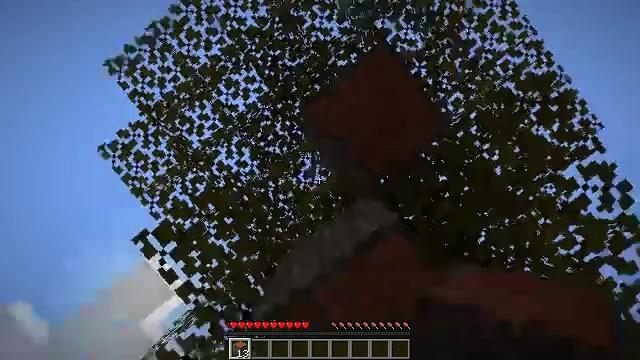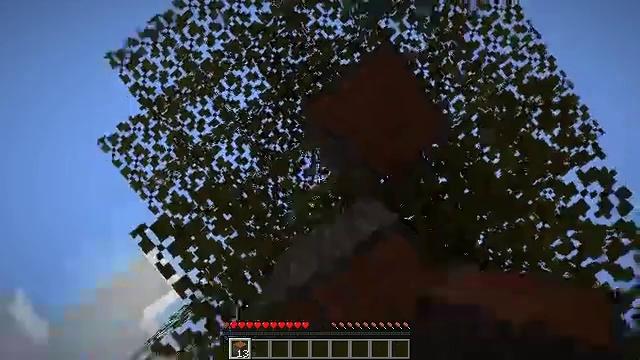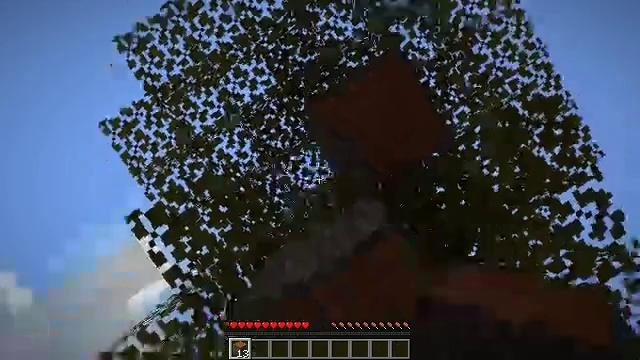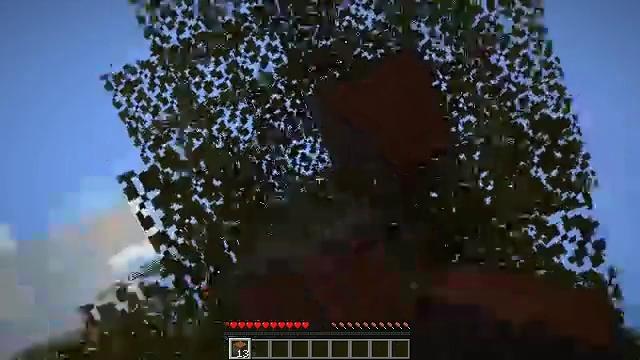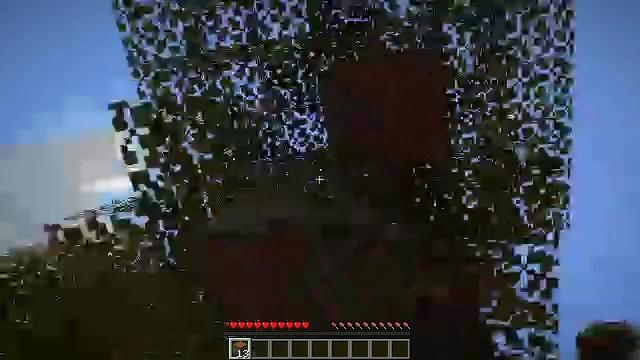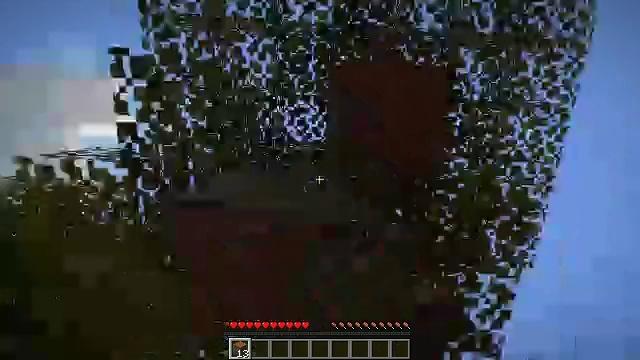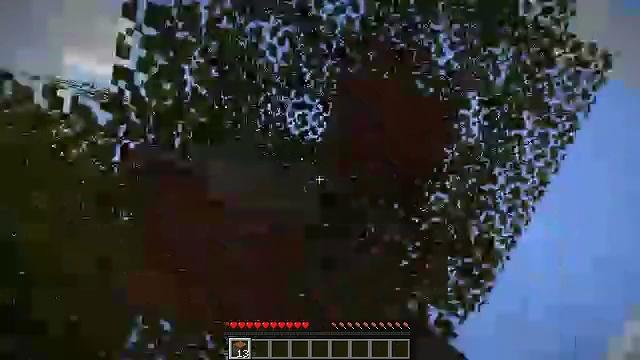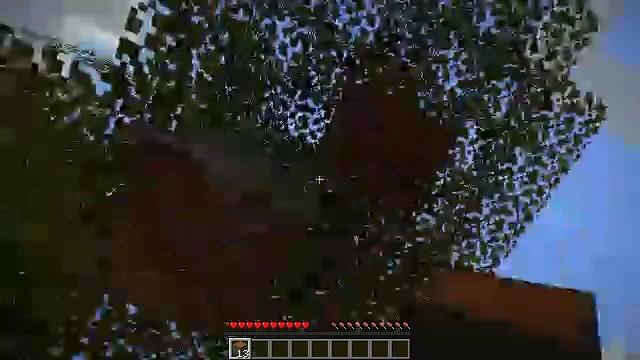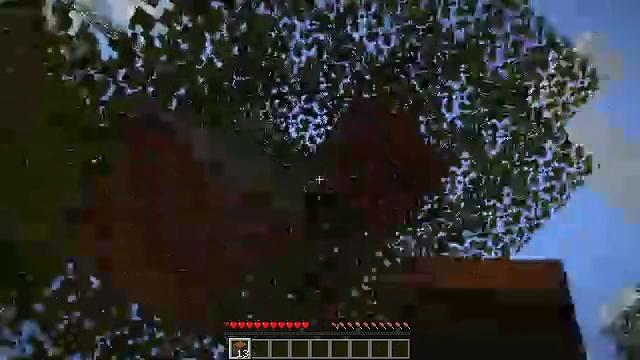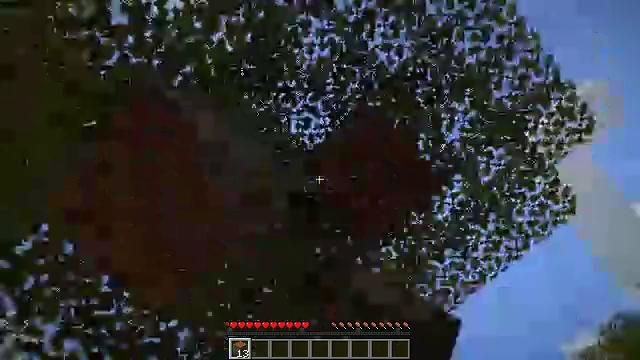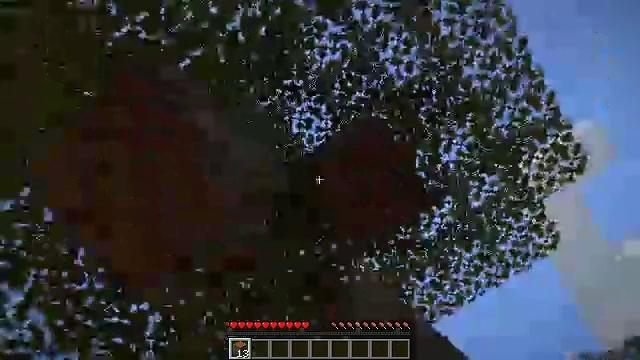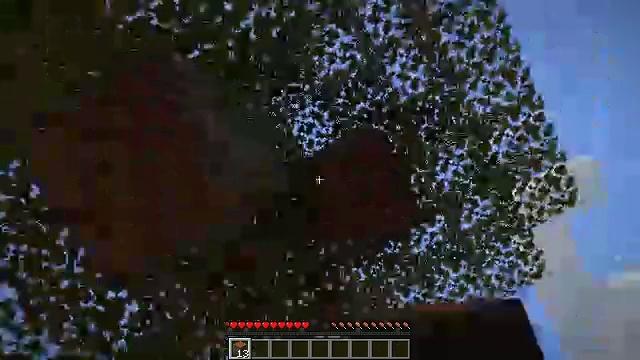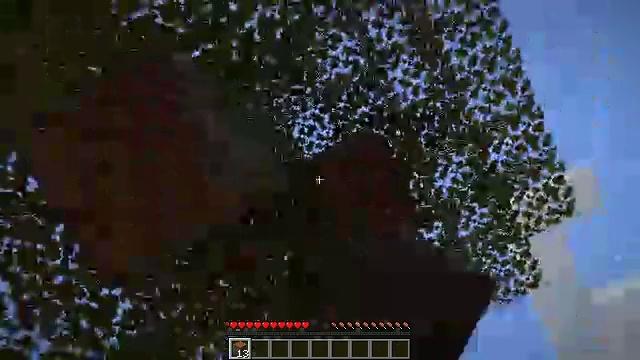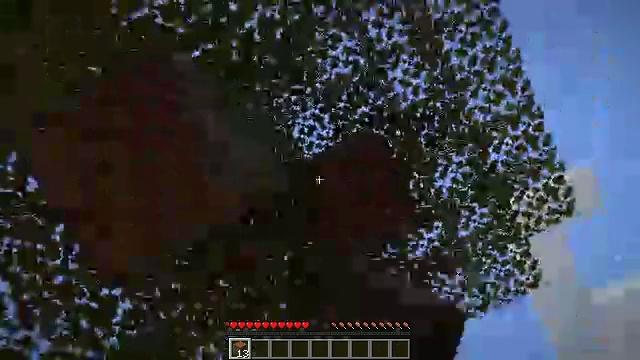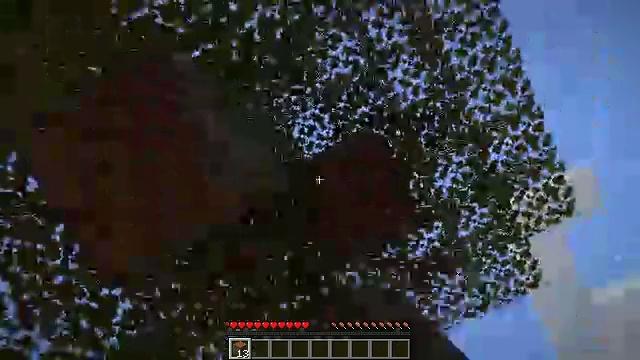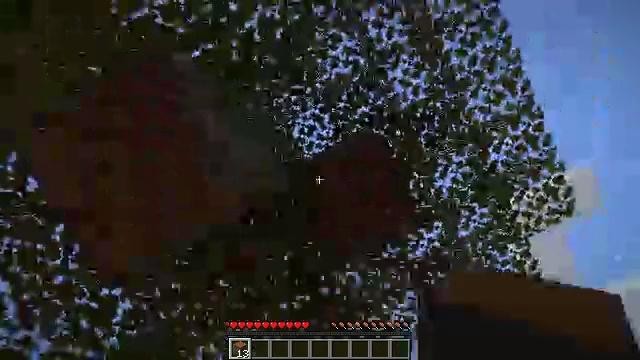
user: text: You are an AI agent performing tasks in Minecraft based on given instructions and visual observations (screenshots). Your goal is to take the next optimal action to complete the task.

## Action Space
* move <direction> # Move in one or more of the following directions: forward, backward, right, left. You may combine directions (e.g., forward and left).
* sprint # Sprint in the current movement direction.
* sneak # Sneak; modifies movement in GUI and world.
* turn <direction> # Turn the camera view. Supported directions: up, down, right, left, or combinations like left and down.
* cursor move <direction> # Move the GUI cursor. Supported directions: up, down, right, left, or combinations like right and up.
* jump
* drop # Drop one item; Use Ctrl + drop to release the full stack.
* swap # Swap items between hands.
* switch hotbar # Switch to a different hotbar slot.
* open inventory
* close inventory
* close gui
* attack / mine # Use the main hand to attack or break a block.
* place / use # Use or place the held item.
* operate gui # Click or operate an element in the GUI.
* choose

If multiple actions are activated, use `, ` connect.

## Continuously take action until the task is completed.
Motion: motion action
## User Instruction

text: Chop down the acacia log.
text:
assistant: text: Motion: turn right, attack / mine
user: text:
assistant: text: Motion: turn right, attack / mine
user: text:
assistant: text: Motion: turn right and down, attack / mine
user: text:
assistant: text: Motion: turn right and down, attack / mine
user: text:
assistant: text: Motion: turn right and down, attack / mine
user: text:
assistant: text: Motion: turn right, attack / mine
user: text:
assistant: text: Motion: turn right and up, attack / mine
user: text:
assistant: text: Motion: turn right and up, attack / mine
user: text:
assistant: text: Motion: turn right, attack / mine
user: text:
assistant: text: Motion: turn right, attack / mine
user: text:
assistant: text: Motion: turn right and up, attack / mine
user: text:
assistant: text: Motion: turn right, attack / mine
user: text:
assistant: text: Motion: attack / mine
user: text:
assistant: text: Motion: attack / mine
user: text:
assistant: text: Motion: attack / mine
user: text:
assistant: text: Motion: attack / mine
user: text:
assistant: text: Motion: attack / mine
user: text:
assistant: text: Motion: attack / mine
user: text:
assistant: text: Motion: attack / mine
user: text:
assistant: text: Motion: attack / mine
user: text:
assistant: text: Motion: attack / mine
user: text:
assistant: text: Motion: attack / mine
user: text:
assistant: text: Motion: attack / mine
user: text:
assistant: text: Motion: attack / mine
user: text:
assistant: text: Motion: attack / mine
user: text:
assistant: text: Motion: attack / mine
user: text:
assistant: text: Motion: attack / mine
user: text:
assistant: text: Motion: attack / mine
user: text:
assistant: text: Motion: attack / mine
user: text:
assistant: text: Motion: attack / mine